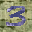
Label: 3